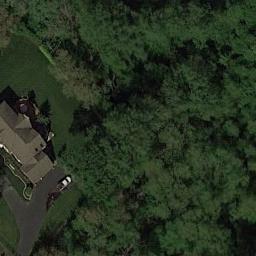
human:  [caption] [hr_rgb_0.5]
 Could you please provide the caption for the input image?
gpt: There is a bare land in this forest .

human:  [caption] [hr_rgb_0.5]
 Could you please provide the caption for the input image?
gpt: The grass is in the middle of the forest with a house and a car .

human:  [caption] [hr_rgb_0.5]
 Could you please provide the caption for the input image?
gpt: A house with dark gray roof in the dense forest .

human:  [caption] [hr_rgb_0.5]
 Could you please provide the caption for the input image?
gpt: The forest has a lot of dense dark green trees, A lawn and a church .

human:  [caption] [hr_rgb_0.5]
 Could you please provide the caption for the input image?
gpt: A brown house beside a dense green forest .